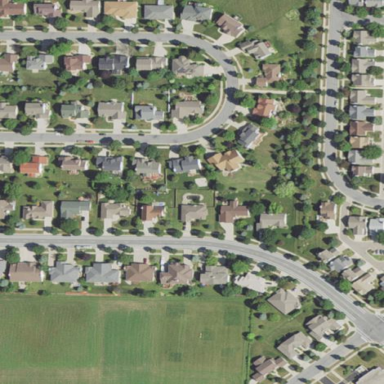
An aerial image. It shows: Sidewalk.